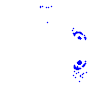
Particle: electron